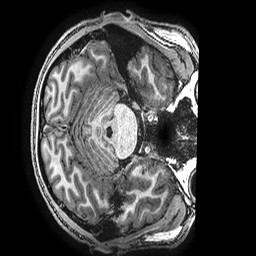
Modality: T1w
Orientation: axial
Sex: male
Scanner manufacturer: ge
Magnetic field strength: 3 T
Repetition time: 0.007644 s
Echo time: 0.003468 s